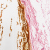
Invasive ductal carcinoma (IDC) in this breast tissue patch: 0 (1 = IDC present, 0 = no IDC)